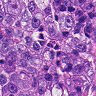
Metastatic tissue present: yes